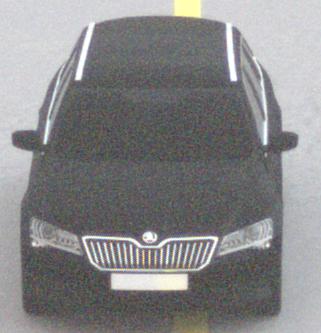
Make: Skoda
Model: Superb Combi 1.4 TSI
Detailed model: Superb (III) Combi
Model produced from: 2015/09
Model produced until: 2018/06
Doors: 5
Color: black
Road condition: dry road
Daytime: night
Contrast: low contrast